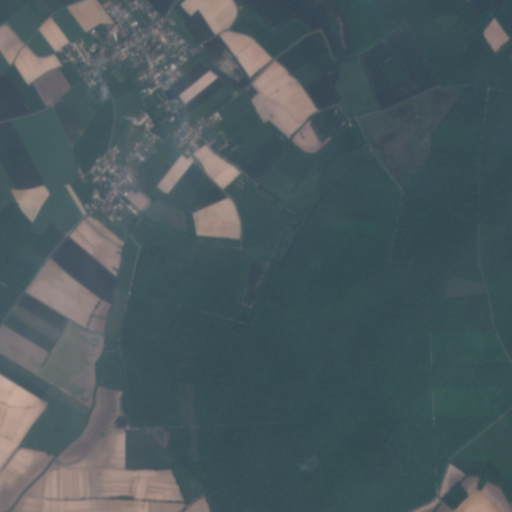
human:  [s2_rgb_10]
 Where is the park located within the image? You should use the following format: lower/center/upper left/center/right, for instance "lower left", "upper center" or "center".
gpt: The park is located in the upper left of the image.
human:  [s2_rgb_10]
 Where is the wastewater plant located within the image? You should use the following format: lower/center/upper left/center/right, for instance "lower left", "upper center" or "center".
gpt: The wastewater plant is located in the upper center of the image.
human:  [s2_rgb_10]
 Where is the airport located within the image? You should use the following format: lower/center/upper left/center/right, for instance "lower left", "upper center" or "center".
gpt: There is no airport in the image.